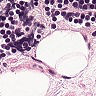
Metastatic tissue present: no